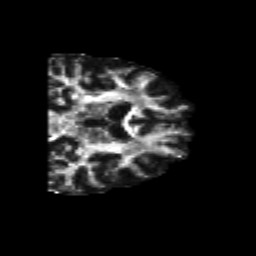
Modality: FA
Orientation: coronal
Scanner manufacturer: siemens
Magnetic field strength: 3 T
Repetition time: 6.8 s
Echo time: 0.093 s